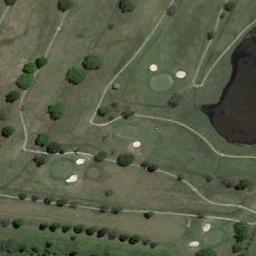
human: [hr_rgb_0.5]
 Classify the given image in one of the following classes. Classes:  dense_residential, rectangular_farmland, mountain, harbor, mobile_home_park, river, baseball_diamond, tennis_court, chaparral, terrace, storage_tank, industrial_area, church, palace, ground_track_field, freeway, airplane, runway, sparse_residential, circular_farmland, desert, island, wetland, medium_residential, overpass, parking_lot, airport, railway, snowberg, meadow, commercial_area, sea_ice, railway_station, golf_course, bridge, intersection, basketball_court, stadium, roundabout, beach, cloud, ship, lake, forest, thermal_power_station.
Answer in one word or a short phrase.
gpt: golf_course